Question: The 'heatmap' function in R is supposed to help a human being interpret the relative values of the elements of a matrix. However, it seems not to color cells consistently within a given plot, which is a severe obstacle to interpreting the relative values correctly.
For example, let's generate some data by concatenating columns of normal random variates:
'''
foo <- cbind(replicate(10,rnorm(10)))
'''
Now if we correlate the columns of foo, we can verify that we get 1's in the diagonal entries since the correlation of any column with itself is 1:
'''
cor.matrix <- cor(foo)
'''
But when we plot:
'''
heatmap(cor.matrix,Rowv=NA,Colv=NA)
'''
(we're suppressing the dendrogram reording here, although that doesn't seem to matter)
the diagonal cells are not colored uniformly, as you can see:
Can anyone explain what's happening here?
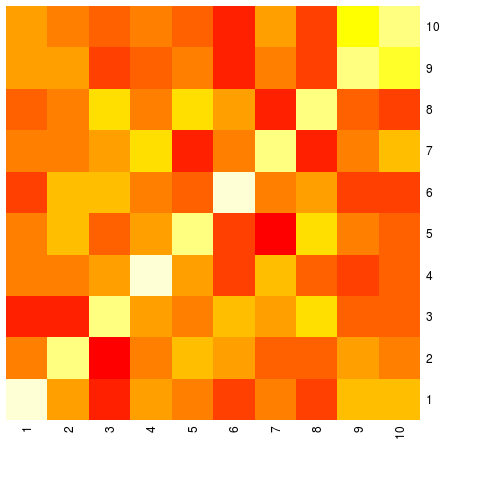
Answer: By default heatmap scales by "row".
'''
heatmap(cor.matrix,Rowv=NA,Colv=NA, scale="none")
'''